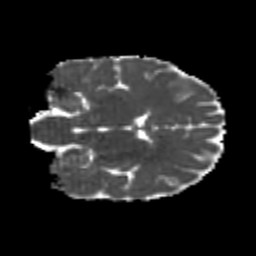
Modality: MD
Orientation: coronal
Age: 22
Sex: male
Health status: healthy
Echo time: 0.074 s